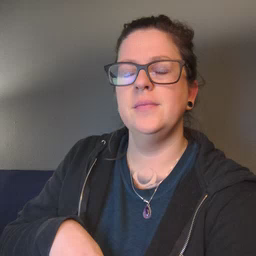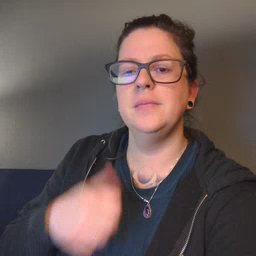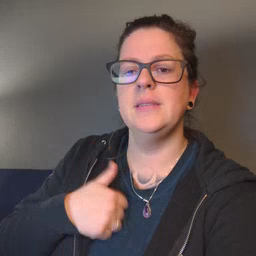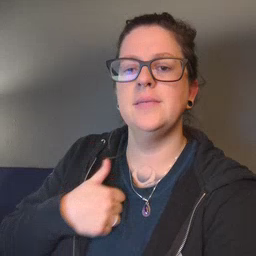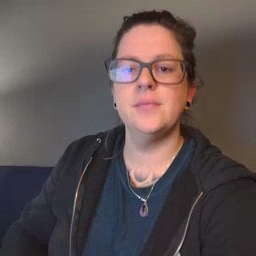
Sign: bath